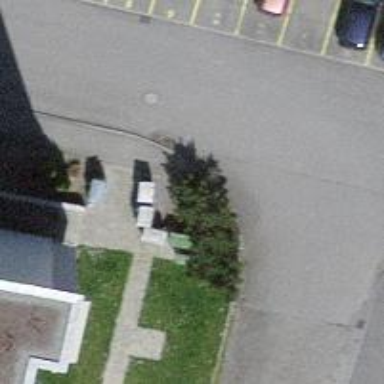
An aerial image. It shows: Kerb barrier.